Aerial crown-view tile of a tropical tree (Barro Colorado Island, Panama), acquired 20250715:
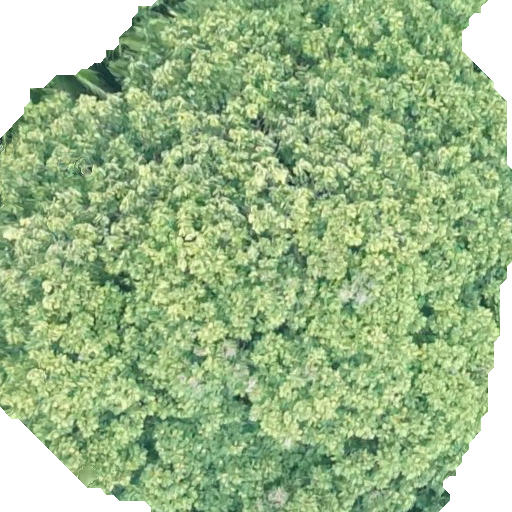
Species: Dipteryx oleifera
GBIF accepted scientific name: Dipteryx oleifera
Crown area: 395.758 m²